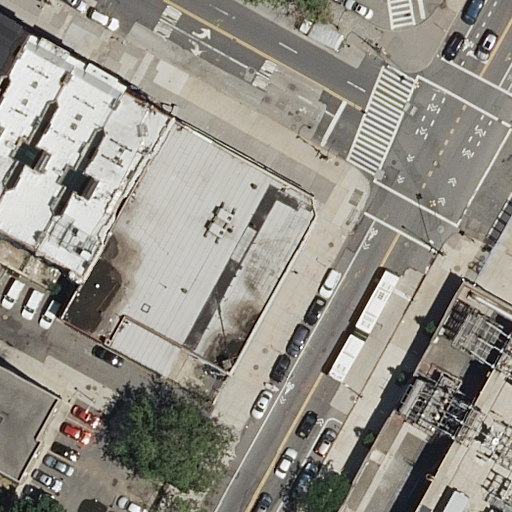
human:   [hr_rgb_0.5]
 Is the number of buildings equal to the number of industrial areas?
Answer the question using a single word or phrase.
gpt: no

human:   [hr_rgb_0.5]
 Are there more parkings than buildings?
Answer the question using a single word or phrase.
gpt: no

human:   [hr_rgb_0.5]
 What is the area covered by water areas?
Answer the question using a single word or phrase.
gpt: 0m2

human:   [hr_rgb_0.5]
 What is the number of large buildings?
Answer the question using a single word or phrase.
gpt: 3

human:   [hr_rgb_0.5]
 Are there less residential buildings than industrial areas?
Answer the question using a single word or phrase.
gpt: no

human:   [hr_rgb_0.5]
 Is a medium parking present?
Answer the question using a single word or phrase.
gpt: yes

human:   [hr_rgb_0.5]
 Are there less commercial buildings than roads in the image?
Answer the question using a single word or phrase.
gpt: yes

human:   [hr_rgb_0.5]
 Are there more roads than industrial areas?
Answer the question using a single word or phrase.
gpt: yes

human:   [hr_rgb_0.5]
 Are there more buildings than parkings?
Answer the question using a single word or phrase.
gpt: yes

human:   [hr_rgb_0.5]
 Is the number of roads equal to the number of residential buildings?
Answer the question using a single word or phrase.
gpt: no

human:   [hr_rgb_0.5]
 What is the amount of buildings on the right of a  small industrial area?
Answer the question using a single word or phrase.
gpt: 0

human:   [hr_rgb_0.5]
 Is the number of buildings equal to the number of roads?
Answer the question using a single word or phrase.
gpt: no

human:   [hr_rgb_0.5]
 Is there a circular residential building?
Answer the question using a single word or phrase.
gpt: no

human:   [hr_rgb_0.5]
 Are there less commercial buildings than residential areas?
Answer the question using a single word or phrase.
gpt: yes

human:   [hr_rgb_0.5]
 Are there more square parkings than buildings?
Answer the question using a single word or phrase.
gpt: no

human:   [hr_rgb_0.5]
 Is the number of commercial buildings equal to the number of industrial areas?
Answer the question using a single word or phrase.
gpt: no

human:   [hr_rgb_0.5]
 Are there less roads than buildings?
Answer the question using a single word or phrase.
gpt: no

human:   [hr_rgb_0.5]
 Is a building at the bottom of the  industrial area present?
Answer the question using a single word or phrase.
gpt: yes

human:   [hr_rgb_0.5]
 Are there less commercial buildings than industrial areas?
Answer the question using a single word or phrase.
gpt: yes

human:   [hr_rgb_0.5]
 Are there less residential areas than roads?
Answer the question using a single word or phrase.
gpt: yes

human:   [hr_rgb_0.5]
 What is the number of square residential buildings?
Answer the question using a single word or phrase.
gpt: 0

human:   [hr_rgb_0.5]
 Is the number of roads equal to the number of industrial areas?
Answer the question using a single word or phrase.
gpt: no

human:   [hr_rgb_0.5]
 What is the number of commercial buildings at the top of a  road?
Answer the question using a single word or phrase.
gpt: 0

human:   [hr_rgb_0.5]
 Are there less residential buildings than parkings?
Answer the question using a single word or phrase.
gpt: no

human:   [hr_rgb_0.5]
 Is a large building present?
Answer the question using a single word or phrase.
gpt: yes

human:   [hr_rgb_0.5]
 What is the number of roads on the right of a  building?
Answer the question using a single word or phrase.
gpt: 14

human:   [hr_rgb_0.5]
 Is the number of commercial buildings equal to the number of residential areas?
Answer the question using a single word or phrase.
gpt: no

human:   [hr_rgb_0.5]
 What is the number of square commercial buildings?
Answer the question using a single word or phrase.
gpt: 0

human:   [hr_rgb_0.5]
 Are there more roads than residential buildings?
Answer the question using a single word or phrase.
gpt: yes

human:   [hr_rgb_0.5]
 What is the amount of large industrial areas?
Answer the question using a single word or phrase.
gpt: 1

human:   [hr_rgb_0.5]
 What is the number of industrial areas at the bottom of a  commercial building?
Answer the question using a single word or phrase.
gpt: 0

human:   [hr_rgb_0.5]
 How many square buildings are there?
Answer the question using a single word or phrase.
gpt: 0

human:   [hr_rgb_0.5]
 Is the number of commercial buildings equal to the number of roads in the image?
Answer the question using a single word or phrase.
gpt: no

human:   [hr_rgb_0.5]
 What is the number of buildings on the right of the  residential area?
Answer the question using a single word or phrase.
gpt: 6

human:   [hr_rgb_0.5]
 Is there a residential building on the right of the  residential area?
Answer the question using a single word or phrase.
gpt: yes

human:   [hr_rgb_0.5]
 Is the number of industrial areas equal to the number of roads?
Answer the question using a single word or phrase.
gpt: no